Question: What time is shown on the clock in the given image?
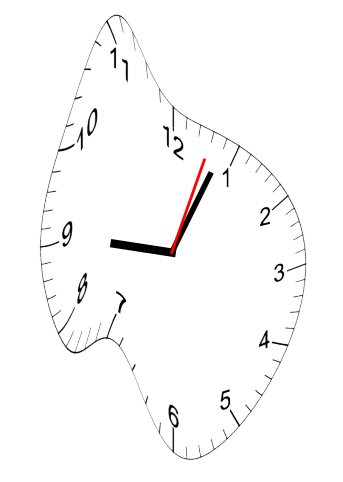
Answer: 09:04:03